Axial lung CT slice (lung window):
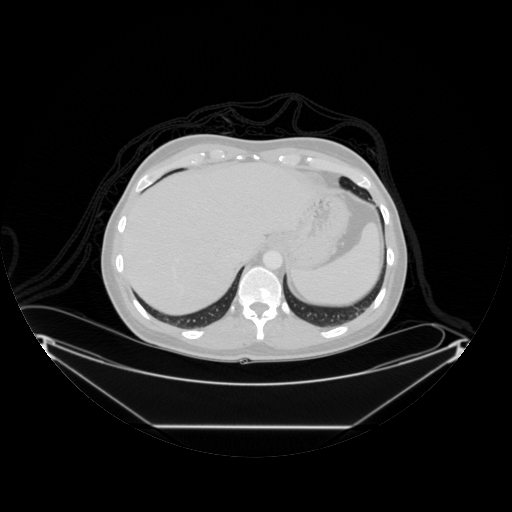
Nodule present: no